Question: I want to make square divs in HTML 5, like in the picture.

This is my HTML5 Code - what should be in the CSS file so it can be just like in the picture ?
'''
<div class="container">
<div class="square"></div>
<div class="square"></div>
<div class="square"></div>
<div class="square"></div>
<div class="square"></div>
<div class="square"></div>
....
</div>
'''
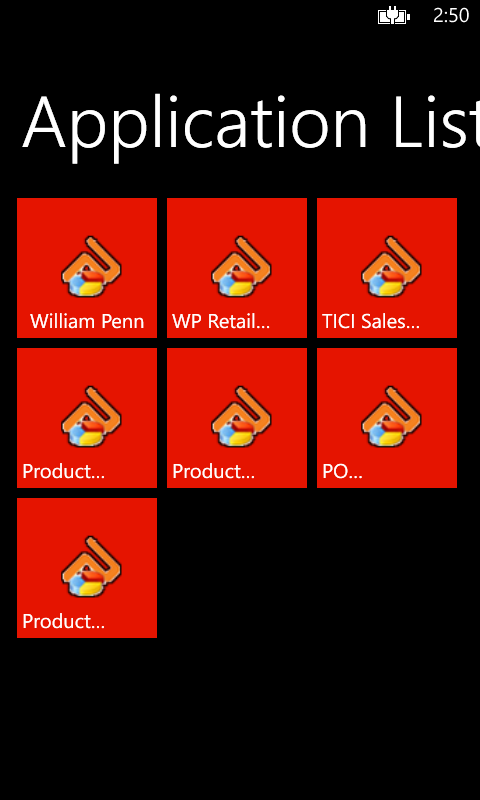
Answer: Here's a simple example:
'''
.container{
width:200px;
}
.square{
width:50px;
height:50px;
background:blue;
float :left;
margin: 10px 0 0 10px;
}
'''
'''
<div class="container">
<div class="square"></div>
<div class="square"></div>
<div class="square"></div>
<div class="square"></div>
<div class="square"></div>
<div class="square"></div>
<div class="square"></div>
<div class="square"></div>
<div class="square"></div>
<div class="square"></div>
<div class="square"></div>
</div>
'''